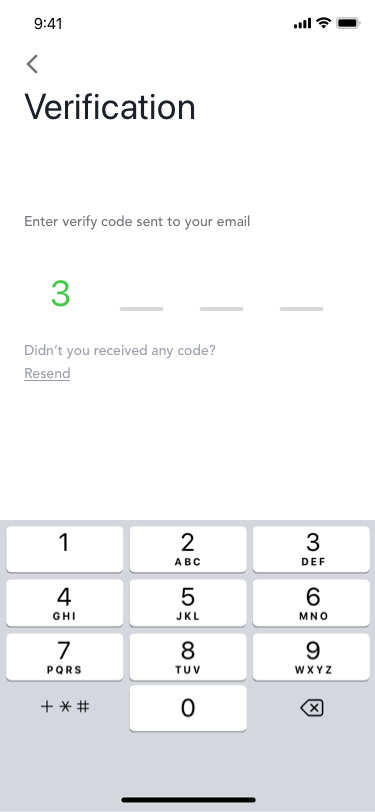
Text in this UI design:
Verification
3
Enter verify code sent to your email
Didn’t you received any code?
Resend